The plot is a time-scale (wavelet) decomposition of a bearing vibration signal. Based on the visible evidence, which condition applies: normal, inner_race, outer_race, ball?
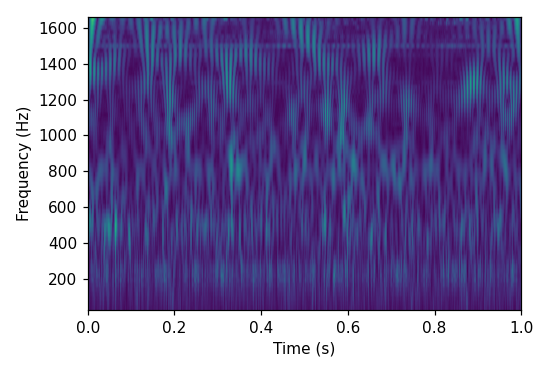
Answer: normal